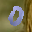
Label: 0